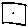
Label: square